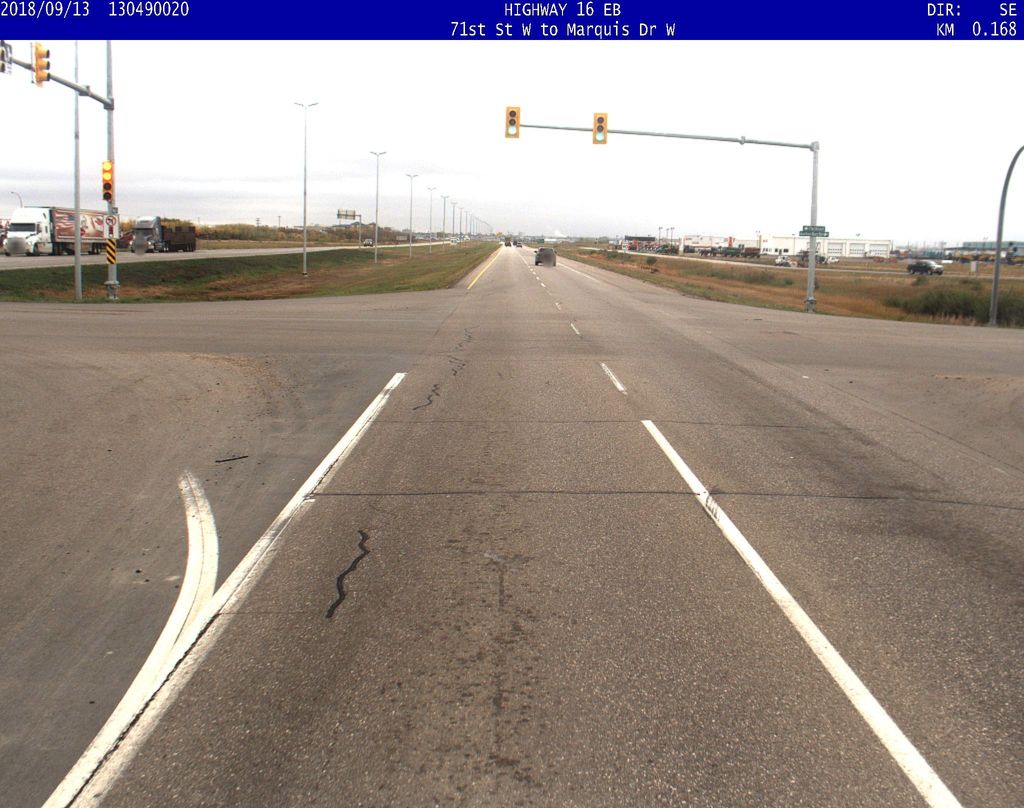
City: saskatoon